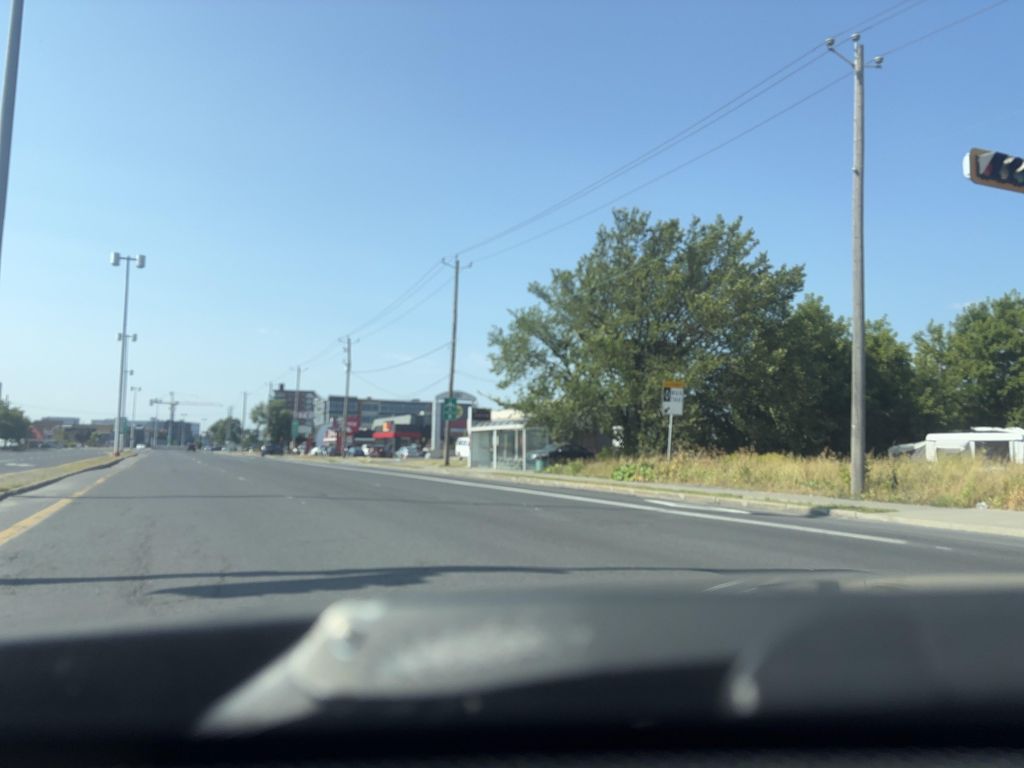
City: montreal